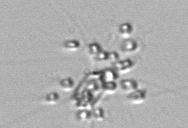
Label: Chaetoceros_didymus_TAG_external_flagellate